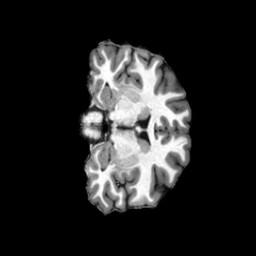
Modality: T1w
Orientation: coronal
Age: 19
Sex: female
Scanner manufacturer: siemens
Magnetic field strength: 3 T
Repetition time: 2.5 s
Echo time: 0.00222 s